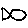
Label: fish